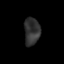
Tissue: lung
Cell type: T cells
Senescence score: 0.2002
Nuclear area (px): 421
Mean DAPI intensity: 50.394